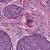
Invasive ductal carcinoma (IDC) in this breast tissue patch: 0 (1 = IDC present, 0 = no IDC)